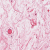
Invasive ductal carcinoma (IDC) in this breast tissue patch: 0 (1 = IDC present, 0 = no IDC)